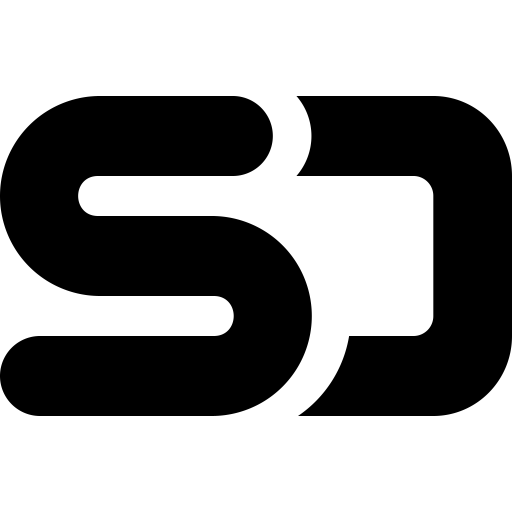
Tags: icon, FontAwesome, fa-icon, brand, speaker, deck